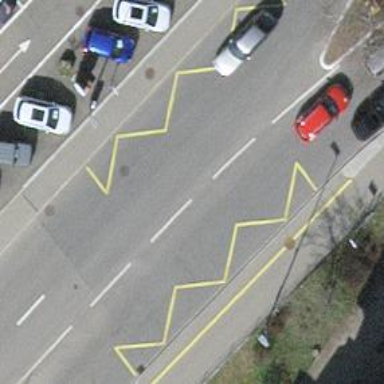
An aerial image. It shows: Bus stop with designated public transport stop position.